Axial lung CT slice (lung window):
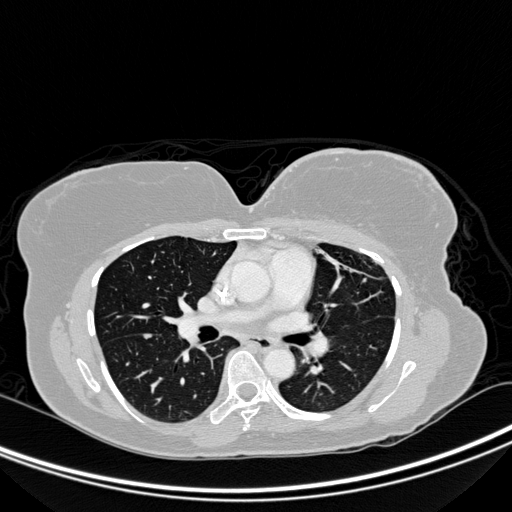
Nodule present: yes
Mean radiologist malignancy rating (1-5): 3